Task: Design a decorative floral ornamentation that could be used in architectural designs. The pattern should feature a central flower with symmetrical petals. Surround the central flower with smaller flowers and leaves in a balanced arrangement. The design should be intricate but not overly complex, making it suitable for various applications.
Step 810:
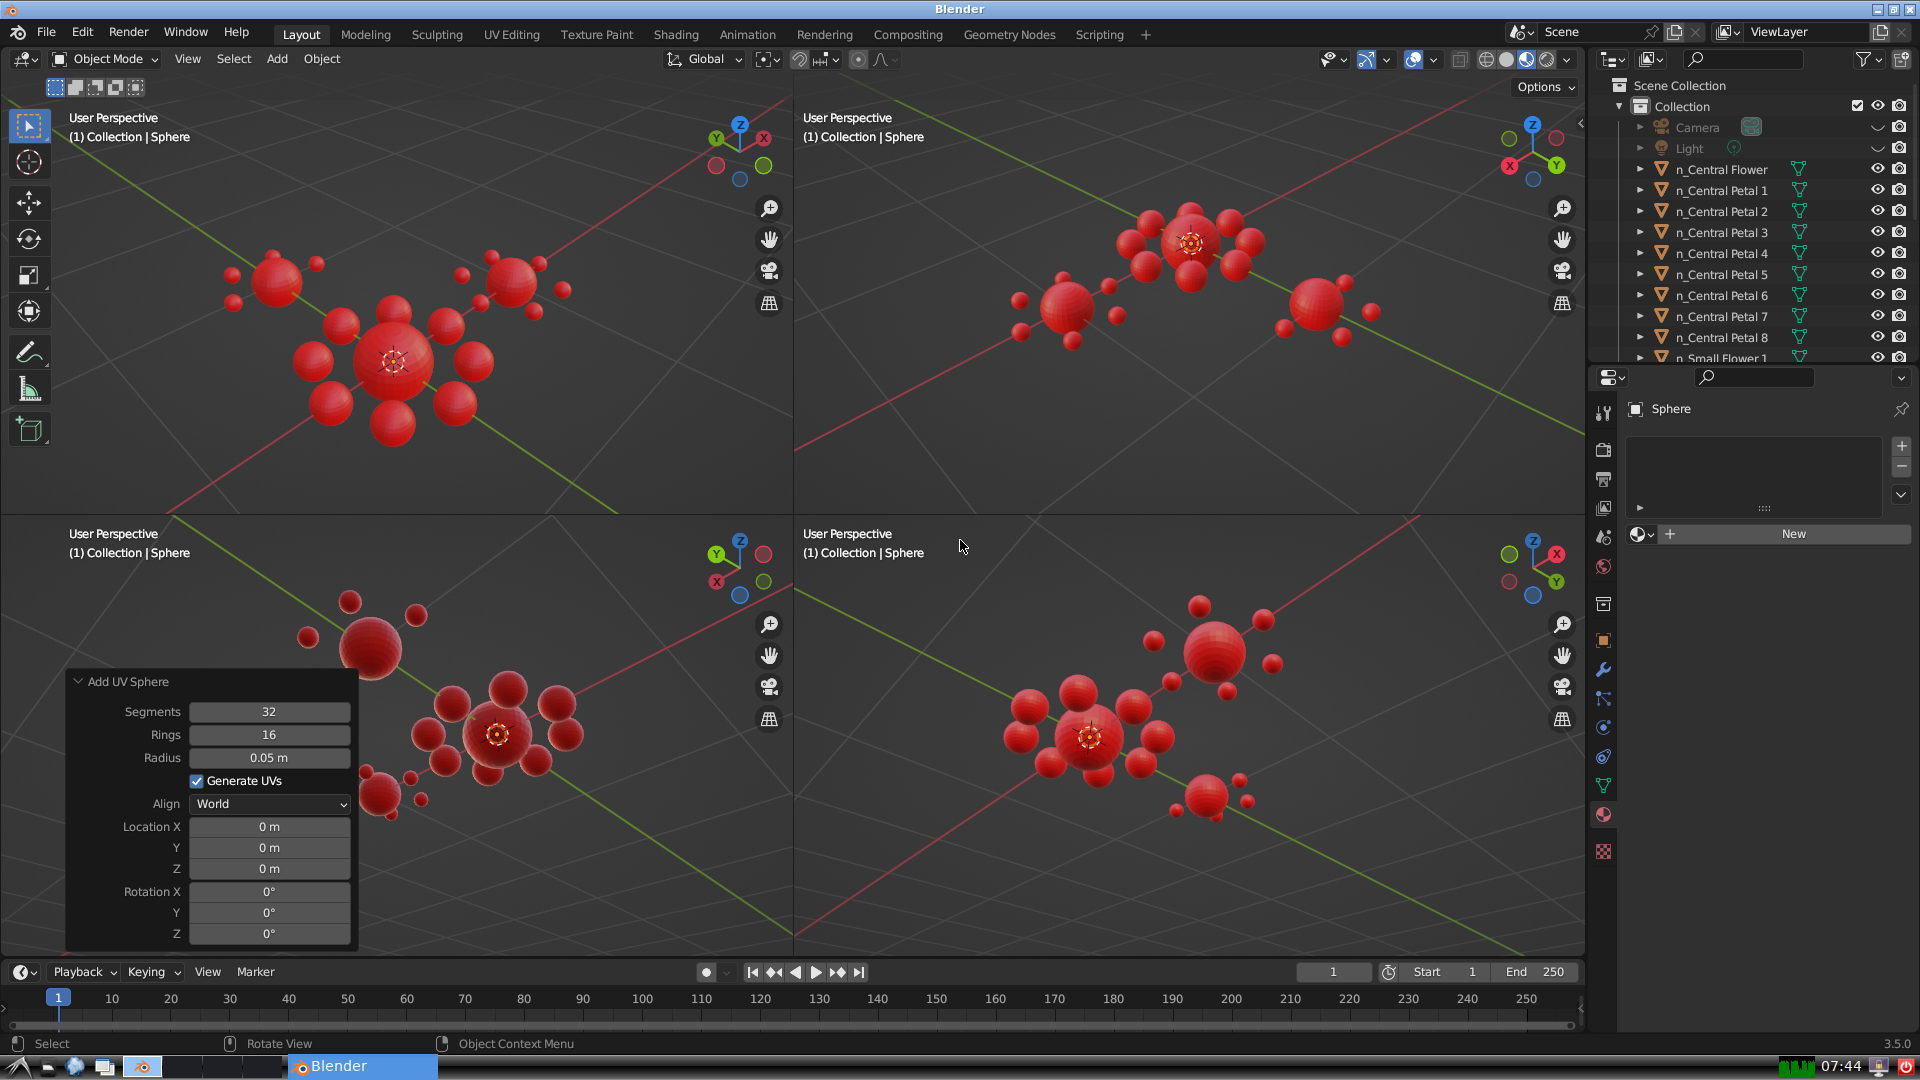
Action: {"mouse_move": [270, 827]}